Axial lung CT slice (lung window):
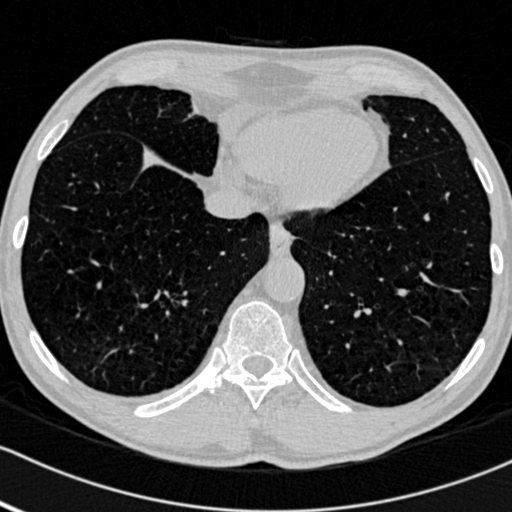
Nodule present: no